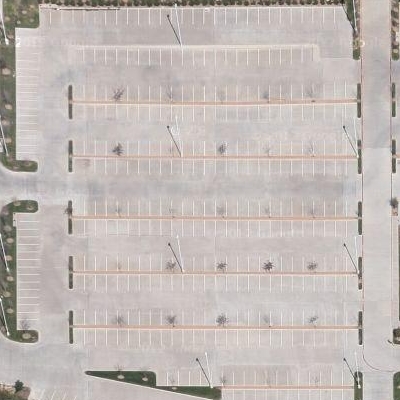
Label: Parking